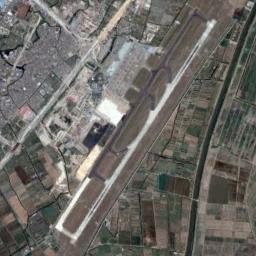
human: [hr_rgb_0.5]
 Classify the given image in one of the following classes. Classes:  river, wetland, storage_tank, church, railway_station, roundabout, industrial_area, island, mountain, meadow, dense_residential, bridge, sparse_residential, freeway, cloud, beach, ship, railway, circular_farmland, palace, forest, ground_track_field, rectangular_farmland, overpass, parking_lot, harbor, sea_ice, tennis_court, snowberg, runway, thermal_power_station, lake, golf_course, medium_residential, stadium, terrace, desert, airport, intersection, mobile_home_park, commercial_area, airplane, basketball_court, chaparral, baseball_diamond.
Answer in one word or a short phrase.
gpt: airport